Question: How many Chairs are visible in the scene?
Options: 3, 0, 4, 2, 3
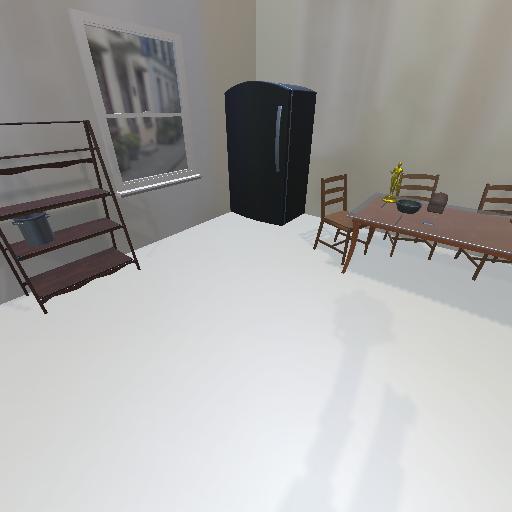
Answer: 3